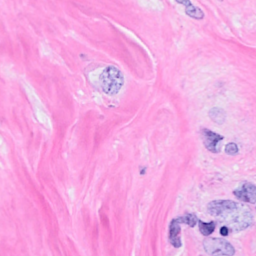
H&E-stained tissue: Breast